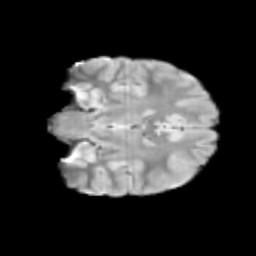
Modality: T2w
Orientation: coronal
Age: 10
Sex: male
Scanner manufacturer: siemens
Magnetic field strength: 3 T
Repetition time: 3.8 s
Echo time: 0.07 s